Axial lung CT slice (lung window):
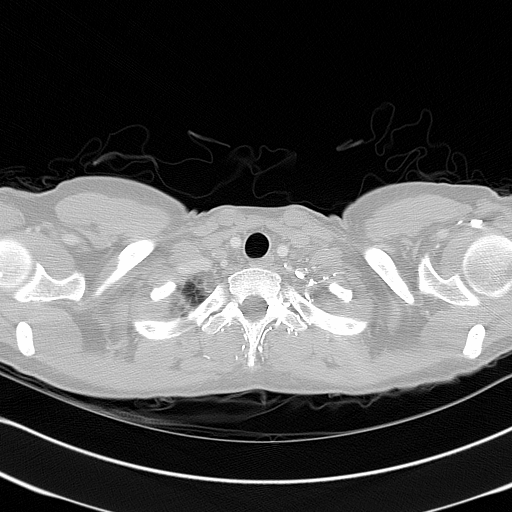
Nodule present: no